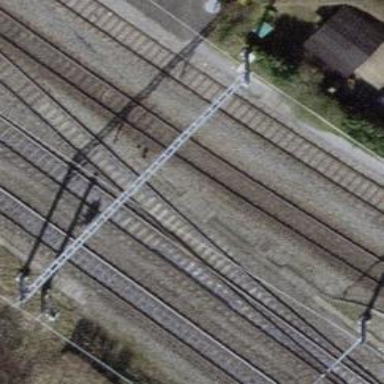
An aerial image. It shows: Railway with electrified contact lines.